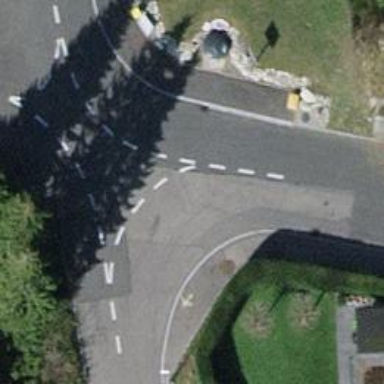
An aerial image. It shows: Residential road with asphalt surface. Both sides have sidewalks.